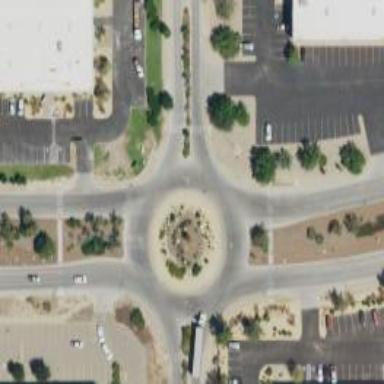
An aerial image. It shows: Tertiary road leading to roundabout.